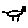
Label: cat